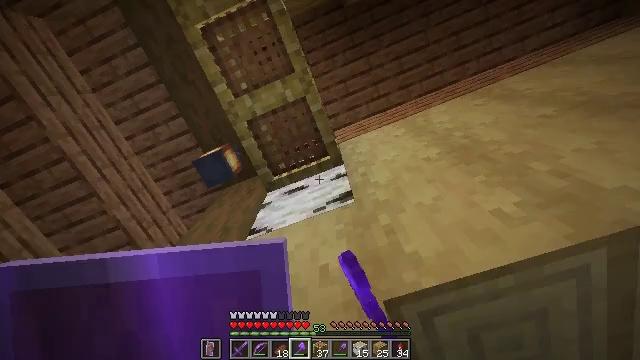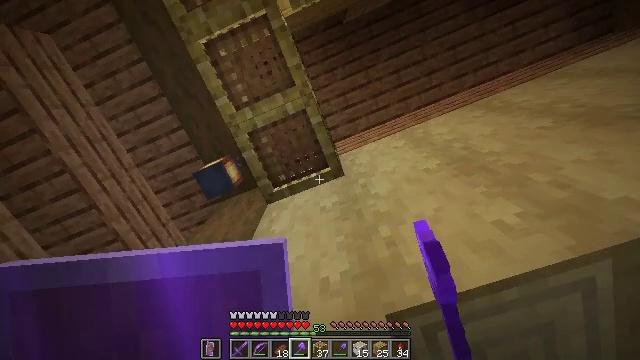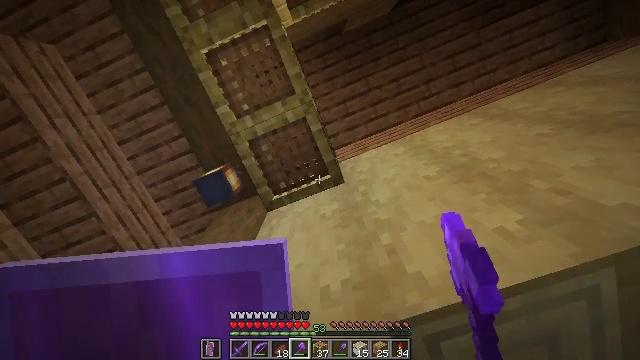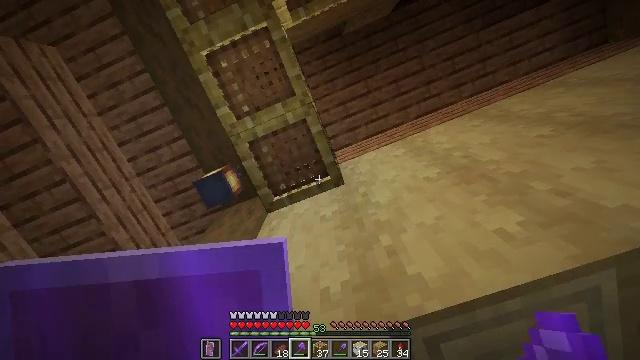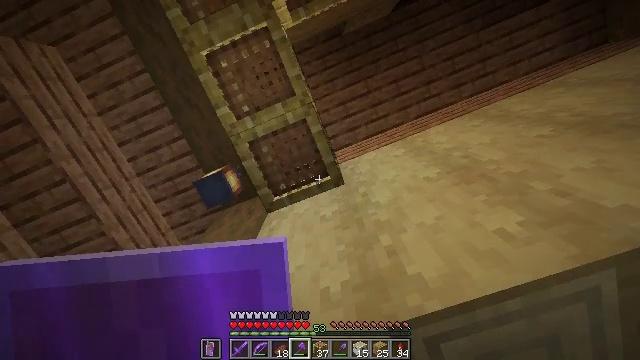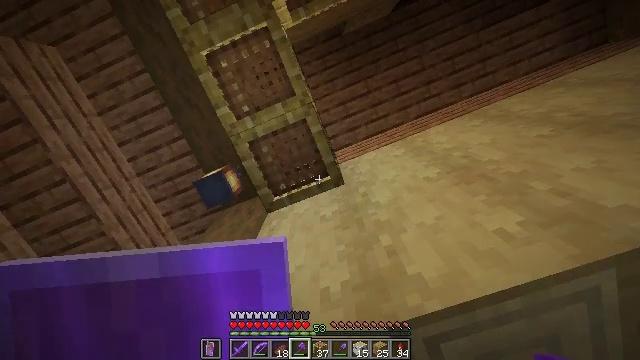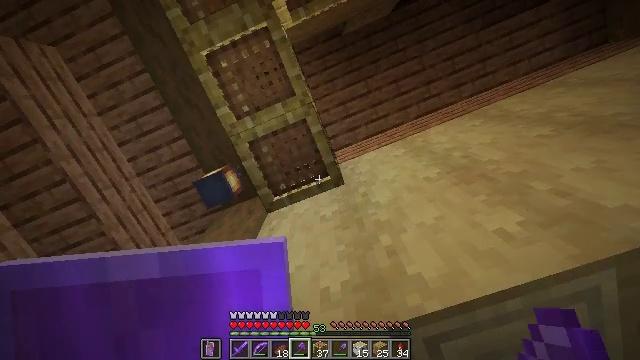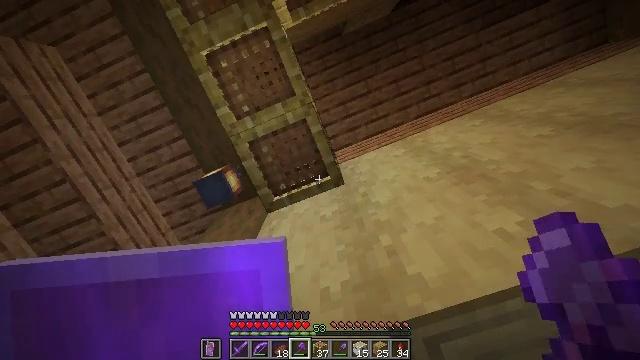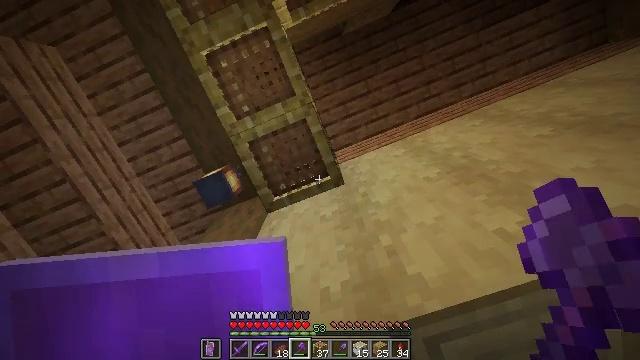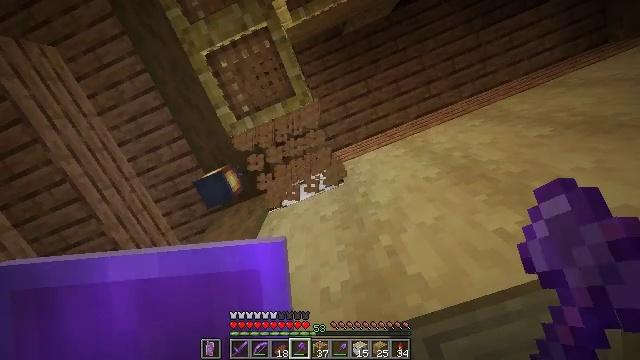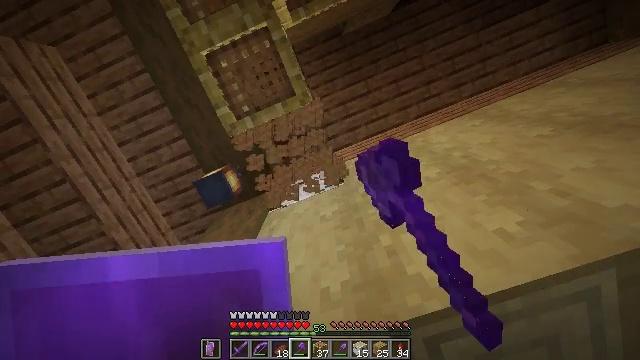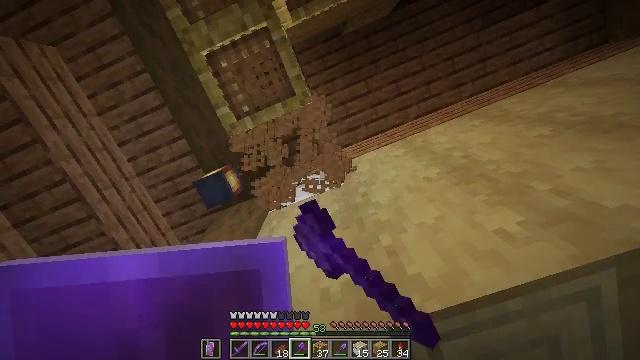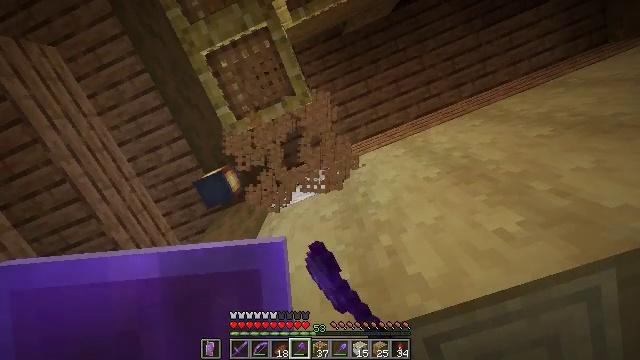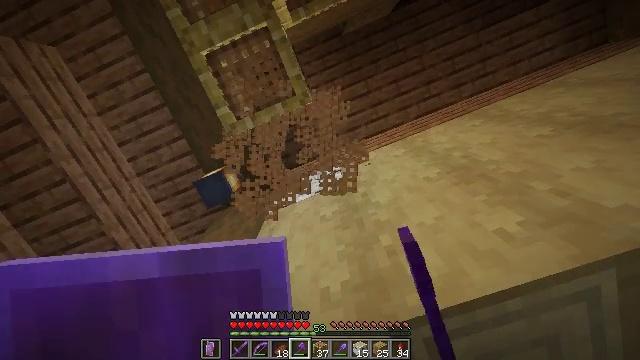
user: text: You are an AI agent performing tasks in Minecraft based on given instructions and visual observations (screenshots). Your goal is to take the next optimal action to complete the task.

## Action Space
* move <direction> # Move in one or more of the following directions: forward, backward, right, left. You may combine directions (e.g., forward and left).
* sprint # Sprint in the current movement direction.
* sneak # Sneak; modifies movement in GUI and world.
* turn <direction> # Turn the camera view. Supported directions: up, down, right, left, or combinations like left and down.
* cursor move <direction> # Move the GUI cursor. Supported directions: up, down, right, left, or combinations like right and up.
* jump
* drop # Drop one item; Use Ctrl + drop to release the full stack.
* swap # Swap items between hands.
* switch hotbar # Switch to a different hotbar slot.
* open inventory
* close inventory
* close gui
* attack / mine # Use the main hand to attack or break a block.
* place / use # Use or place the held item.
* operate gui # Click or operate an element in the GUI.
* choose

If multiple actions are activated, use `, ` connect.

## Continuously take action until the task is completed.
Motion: motion action
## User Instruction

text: Break the scaffolding for reuse.
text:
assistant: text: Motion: turn up
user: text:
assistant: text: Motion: turn up
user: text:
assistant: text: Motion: no_op
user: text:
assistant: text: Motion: no_op
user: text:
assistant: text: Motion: no_op
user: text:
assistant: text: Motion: no_op
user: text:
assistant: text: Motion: no_op
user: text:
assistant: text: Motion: no_op
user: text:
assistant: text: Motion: attack / mine
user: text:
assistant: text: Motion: attack / mine
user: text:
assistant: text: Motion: no_op
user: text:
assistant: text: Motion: no_op
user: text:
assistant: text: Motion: use / place
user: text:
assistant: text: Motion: use / place